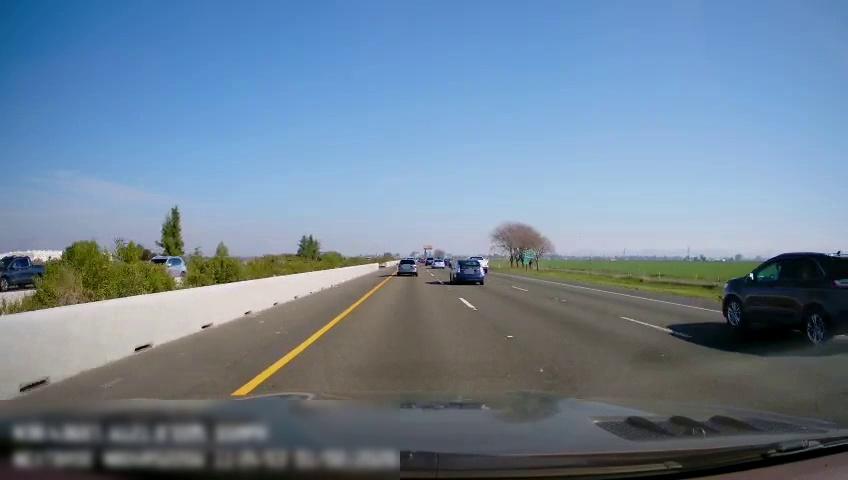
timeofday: Day
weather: Sunny
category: Drivable Space
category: Vehicles | Car
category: Vehicles | Truck
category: Vehicles | SUV
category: Vehicles | Truck
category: Vehicles | Car
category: Vehicles | Car
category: Vehicles | SUV
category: Lanes | Current Lane
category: Lanes | Current Lane
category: Lanes | Alternate Lane
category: Lanes | Alternate Lane